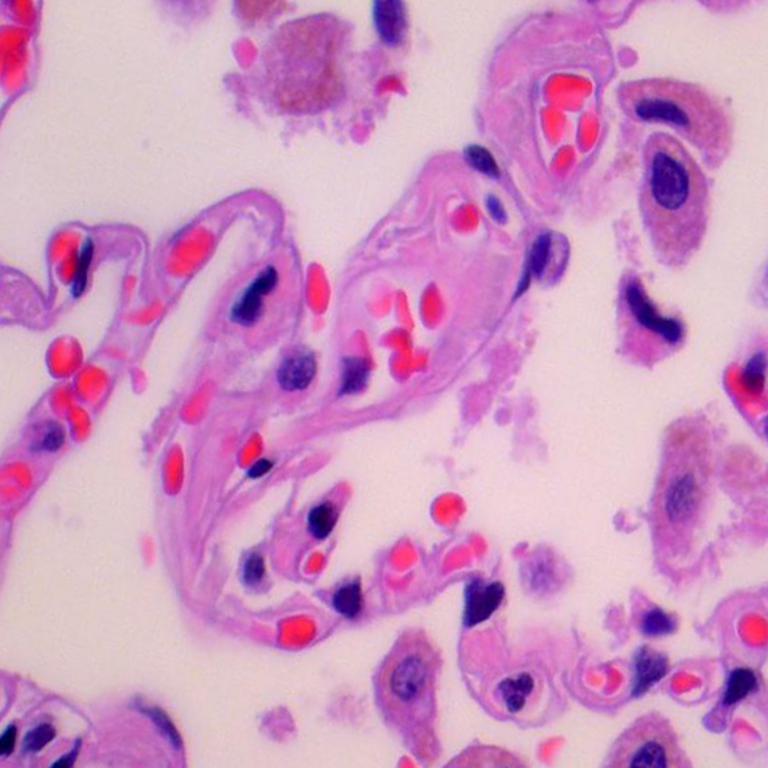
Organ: lung
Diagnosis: benign